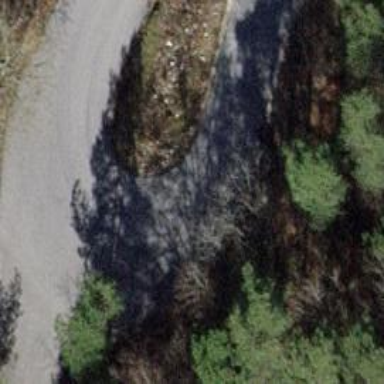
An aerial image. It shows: Asphalt road classified as tertiary.